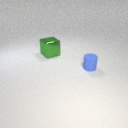
large green metal cube to the left of small blue rubber cylinder